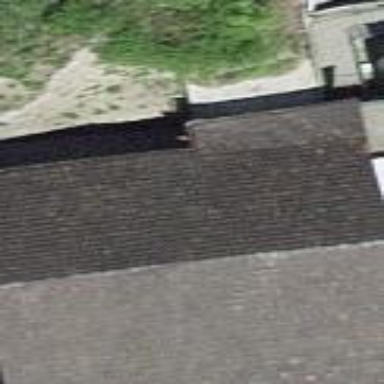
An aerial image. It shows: Rural barn.